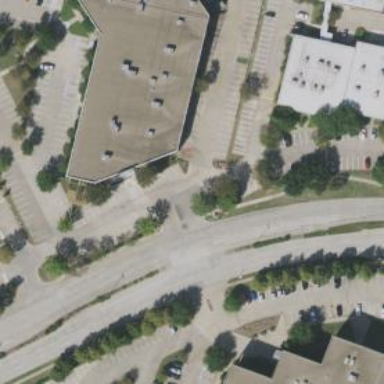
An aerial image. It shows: Secondary road with separate sidewalks.